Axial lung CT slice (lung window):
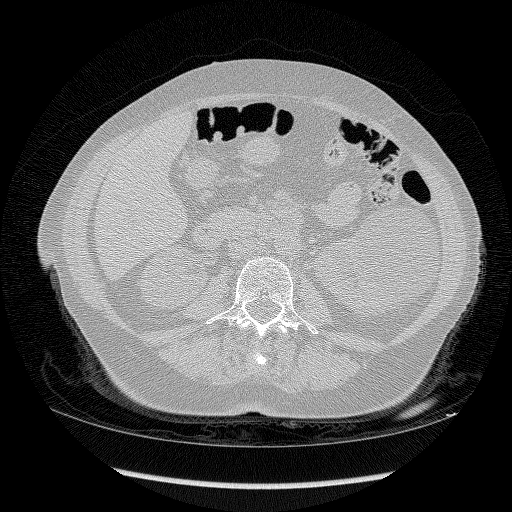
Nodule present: no